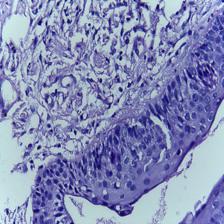
Diagnosis: OSCC